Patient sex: M
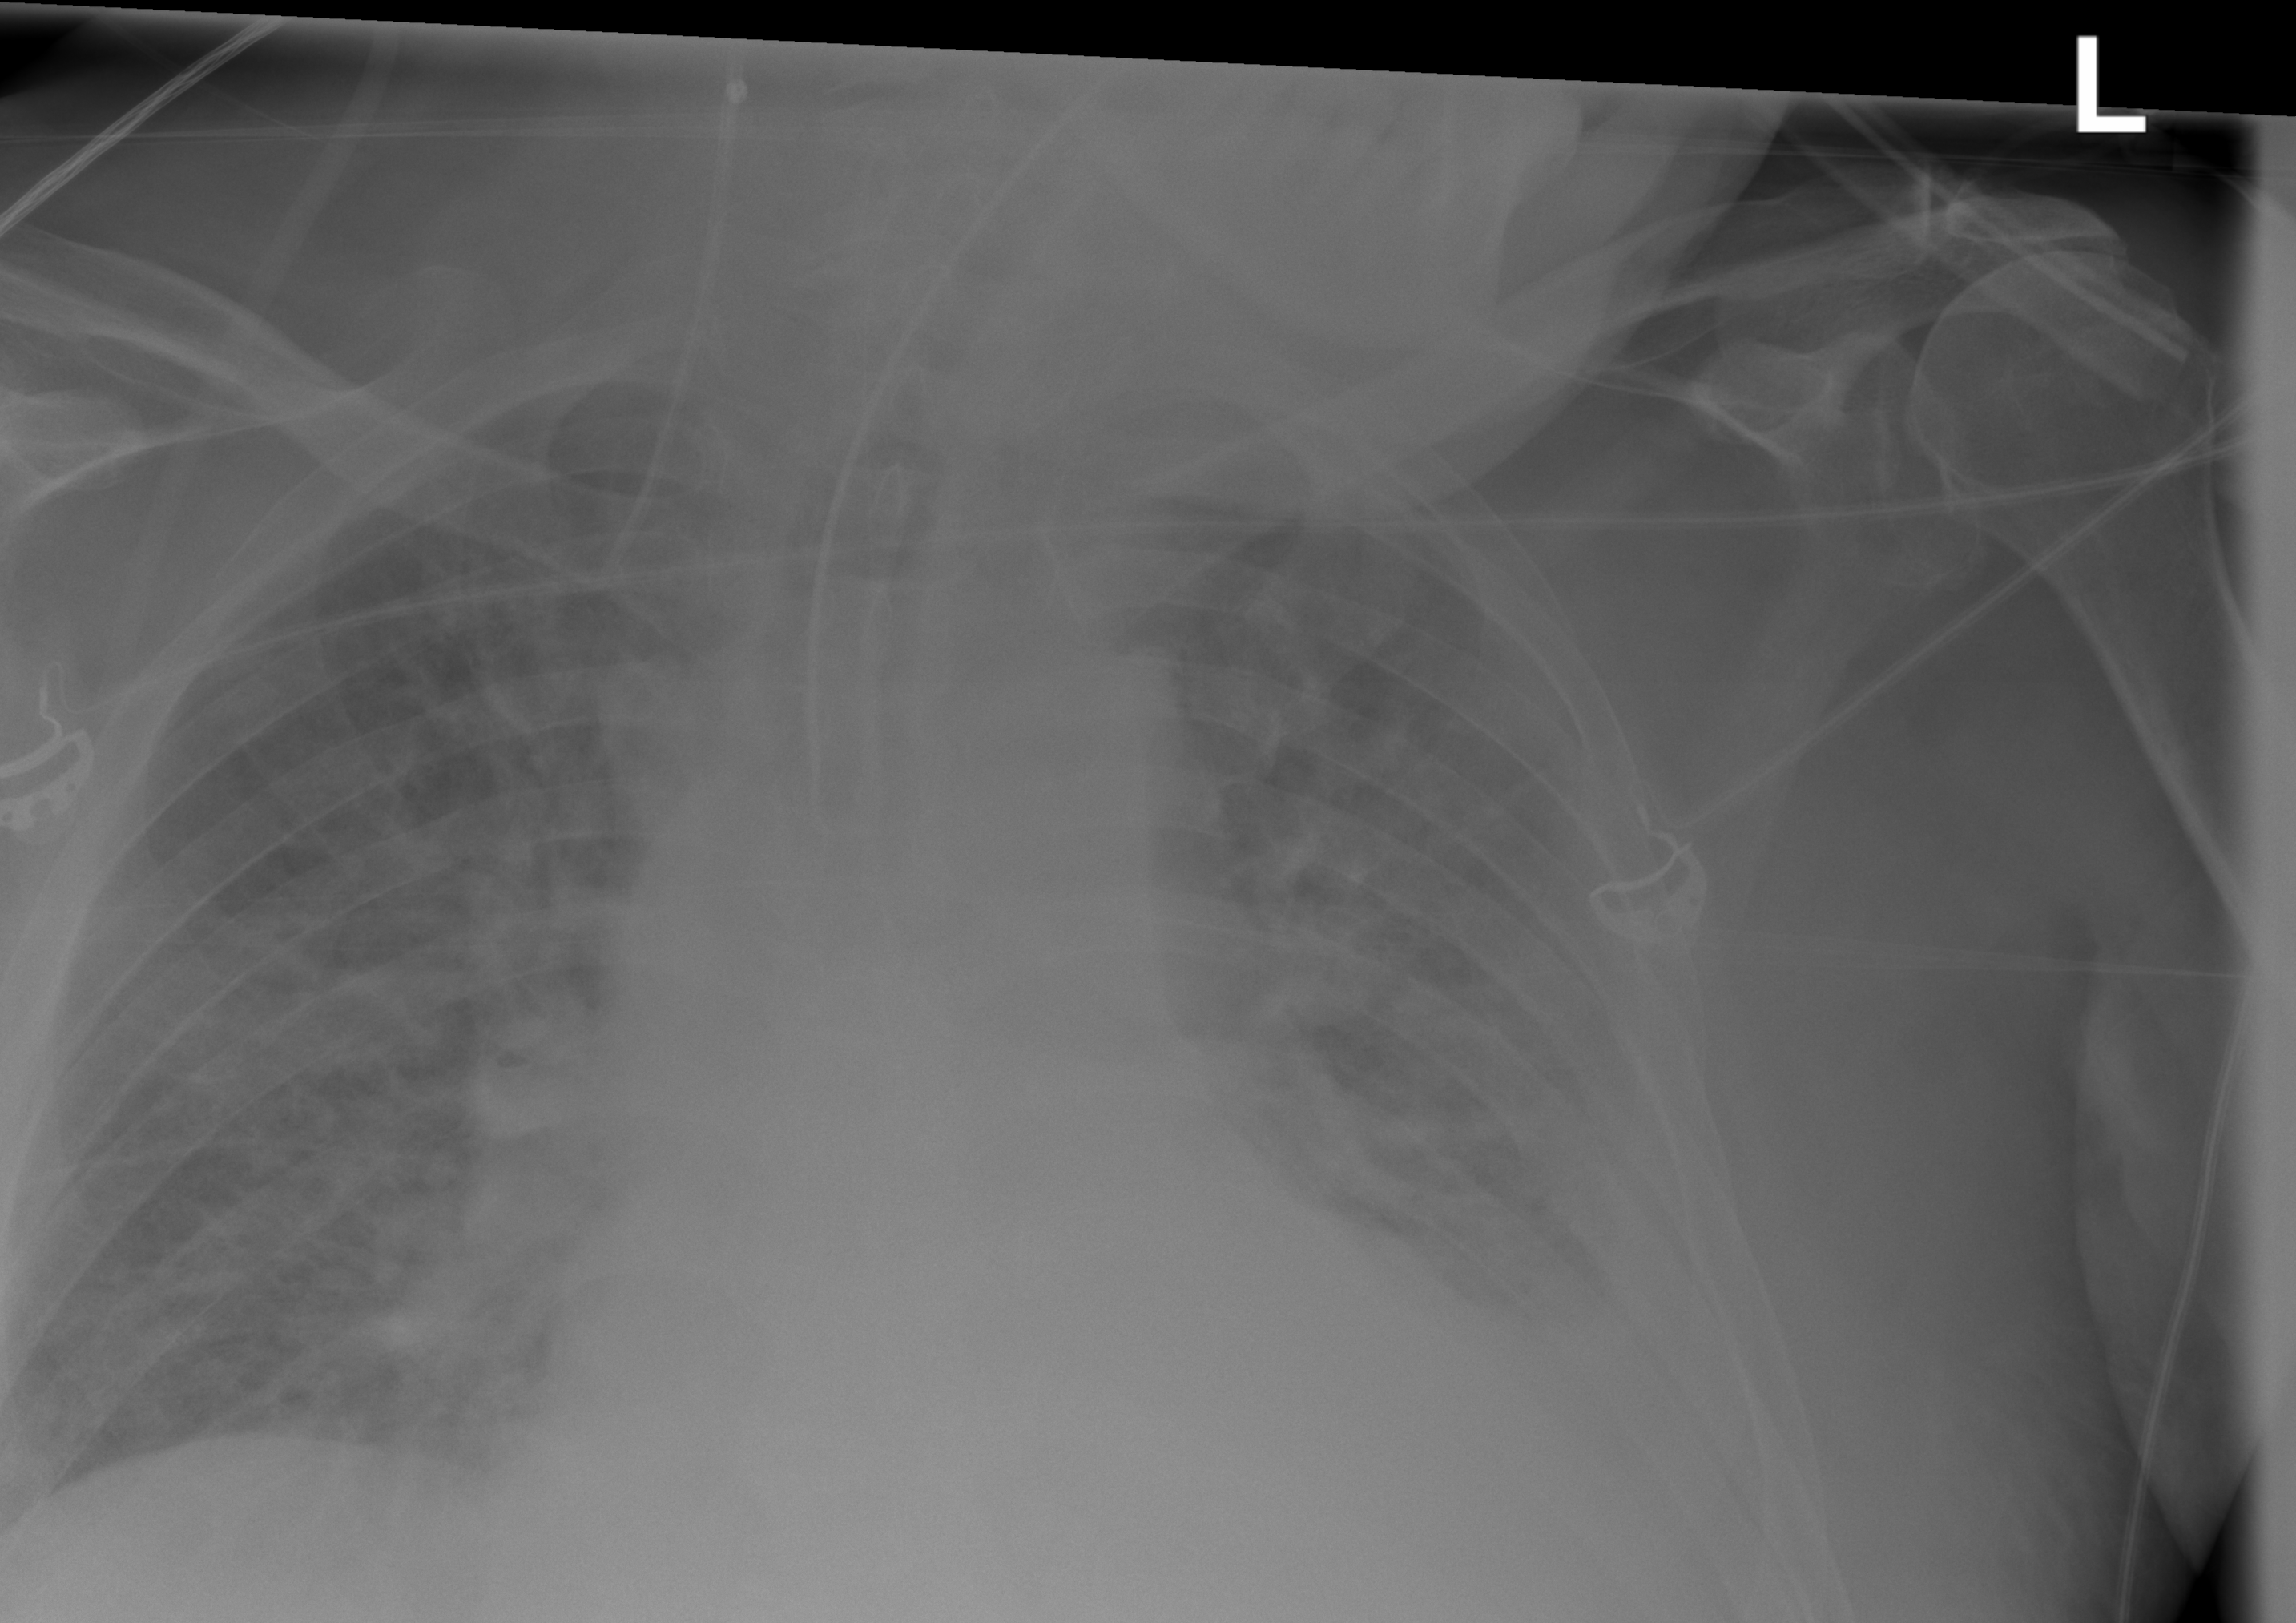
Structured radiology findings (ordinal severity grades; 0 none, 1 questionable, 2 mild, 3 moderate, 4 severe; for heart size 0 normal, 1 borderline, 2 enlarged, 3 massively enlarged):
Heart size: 2
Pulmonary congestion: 2
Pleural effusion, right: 1
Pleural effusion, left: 2
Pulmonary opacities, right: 2
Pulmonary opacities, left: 2
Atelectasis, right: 0
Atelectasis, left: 2